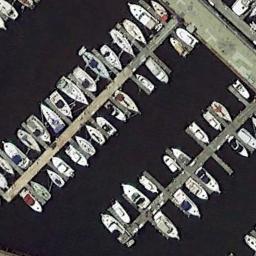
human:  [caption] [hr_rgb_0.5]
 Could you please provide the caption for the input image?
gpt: Many yachts are neatly arranged on the sea side of the harbor .

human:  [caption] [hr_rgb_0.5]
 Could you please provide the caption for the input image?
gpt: The harbor has lots of neatly docked boats and the color of the waters is dark green .

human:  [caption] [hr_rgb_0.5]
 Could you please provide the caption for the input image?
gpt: The harbor was flanked with boats .

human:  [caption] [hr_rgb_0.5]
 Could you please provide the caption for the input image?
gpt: Many ships are in the harbor .

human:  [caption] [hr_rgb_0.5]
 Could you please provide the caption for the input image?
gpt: There are many ships docked neatly at the harbor .